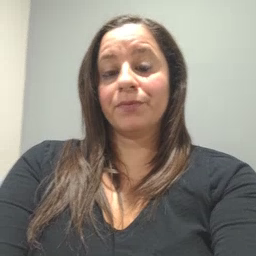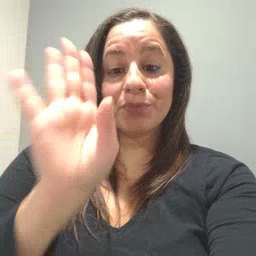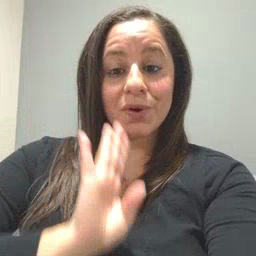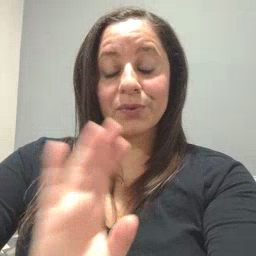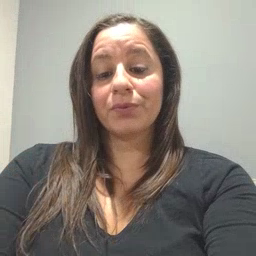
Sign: brown